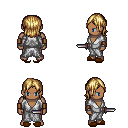
a pixel art fantasy rpg character, male body template, human, dark skin, white robe, red pants, blonde long bangs hairstyle, leather bracers, brown slippers, dagger, four views (front, back, left, right), 2x2 character sprite sheet, small pixel art, hard edges, no anti-aliasing